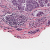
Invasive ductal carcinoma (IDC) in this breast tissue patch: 1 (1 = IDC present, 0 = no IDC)